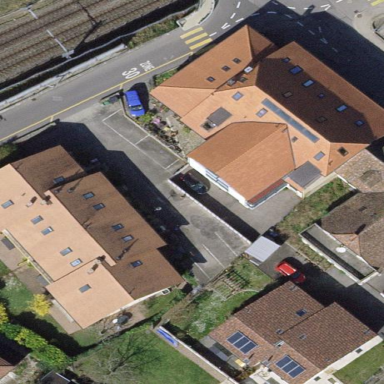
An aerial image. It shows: Simple and straightforward house.